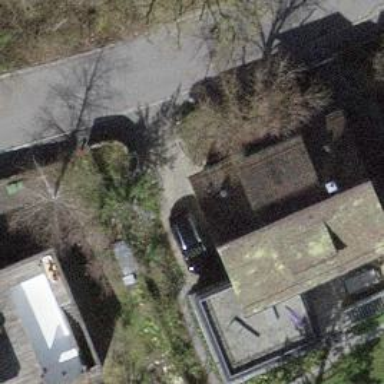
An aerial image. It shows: Residential building.